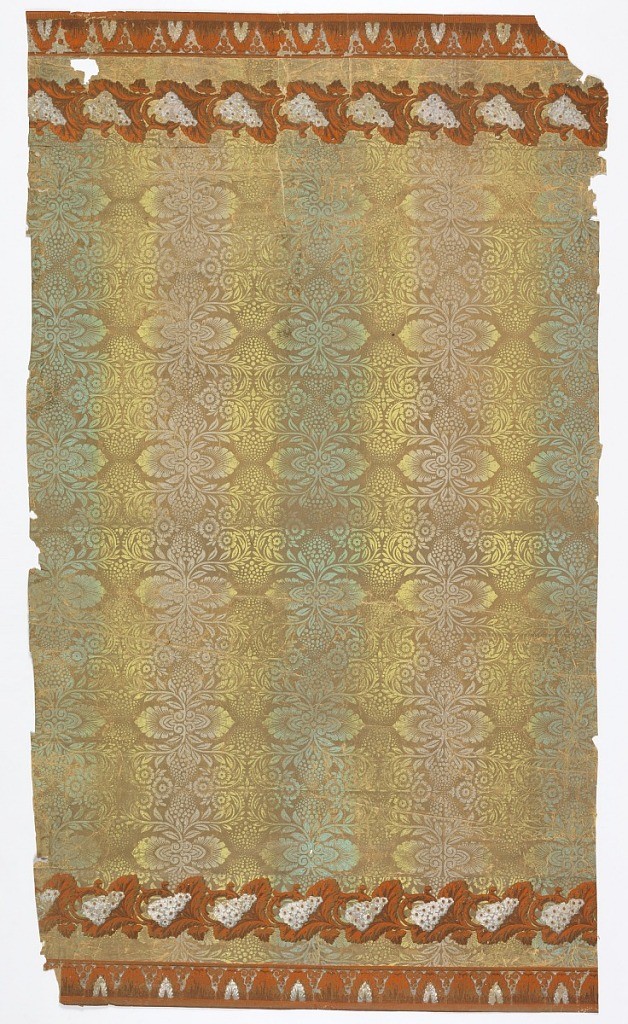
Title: Sidewall and border
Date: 1820–39
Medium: Block-printed and flocked on handmade paper
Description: On tan ground, an irise or rainbow design of arabesque-style motifs shading from light blue-green to yellow to off-white; accompanying flocked two-banded border: clusters of white flowers and orange leaves below and alternating white and orange leaves and orange leaves above.